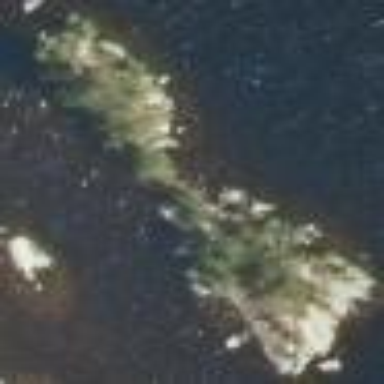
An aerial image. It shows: Island.